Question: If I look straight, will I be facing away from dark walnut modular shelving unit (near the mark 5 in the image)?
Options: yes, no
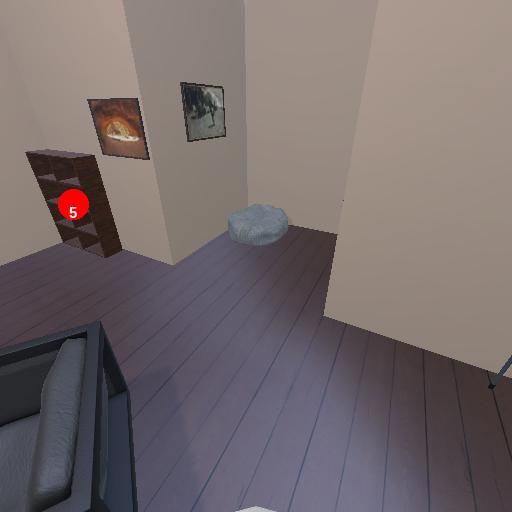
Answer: yes